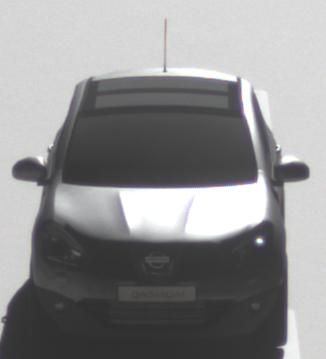
Make: Nissan
Model: Qashqai 1.6
Detailed model: Qashqai (J10)
Model produced from: 2010/03
Model produced until: 2010/08
Doors: 5
Color: gray
Road condition: dry road
Daytime: morning or afternoon
Contrast: high contrast